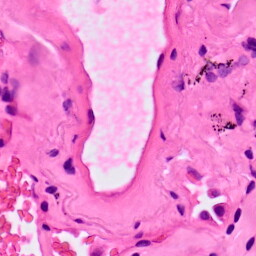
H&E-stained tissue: Lung